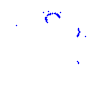
Particle: proton